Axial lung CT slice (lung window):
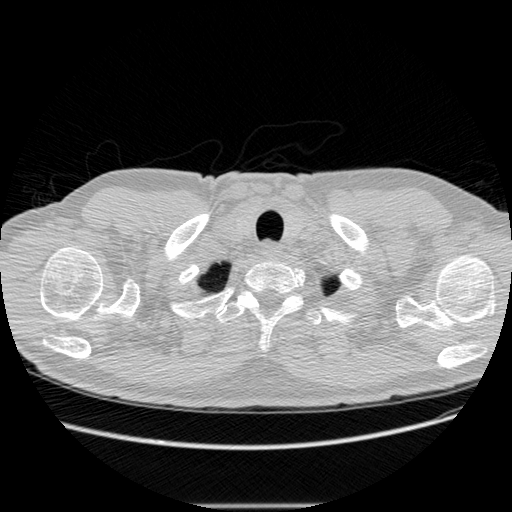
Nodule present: no